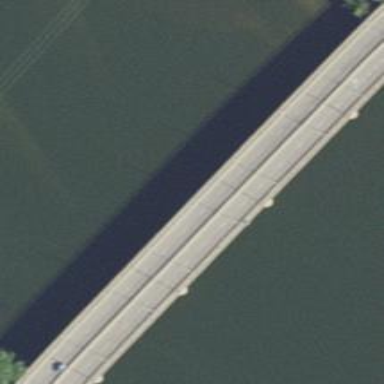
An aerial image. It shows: Man-made bridge.